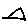
Label: triangle